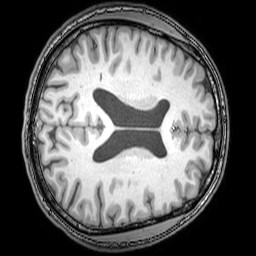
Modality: T1w
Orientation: axial
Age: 26
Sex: male
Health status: healthy
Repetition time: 0.081 s
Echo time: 0.037 s